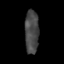
Tissue: skin
Cell type: Epithelial cells
Senescence score: 0.2467
Nuclear area (px): 592
Mean DAPI intensity: 71.542